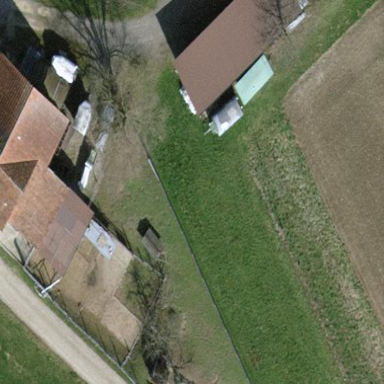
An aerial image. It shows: Farmyard area.